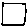
Label: square